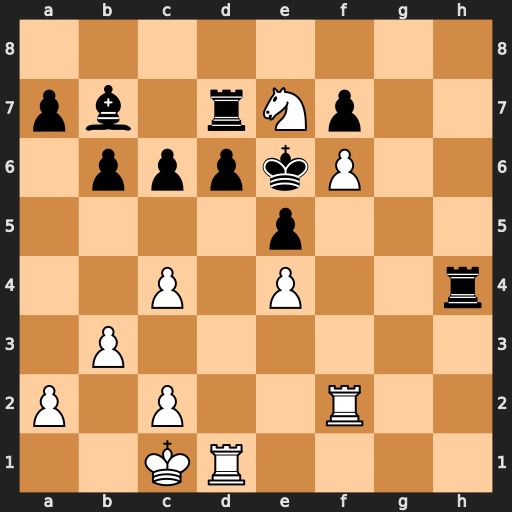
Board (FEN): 8/pb1rNp2/1pppkP2/4p3/2P1P2r/1P6/P1P2R2/2KR4
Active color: w
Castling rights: -
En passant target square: -
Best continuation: Nf5 Rf4 Ng7+ Kxf6 Nh5+ Ke7 Nxf4